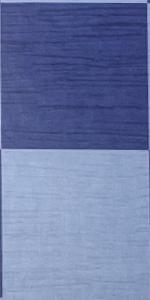
Label: Empty